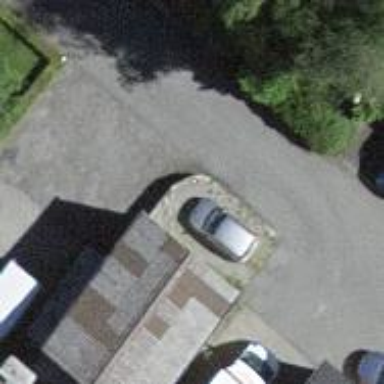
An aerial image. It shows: Garage.